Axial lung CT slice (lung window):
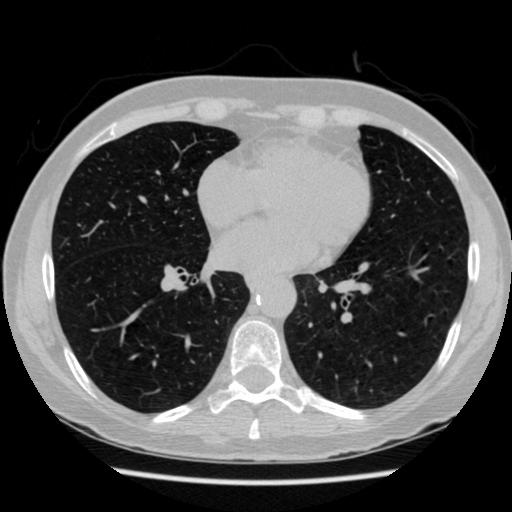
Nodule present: no